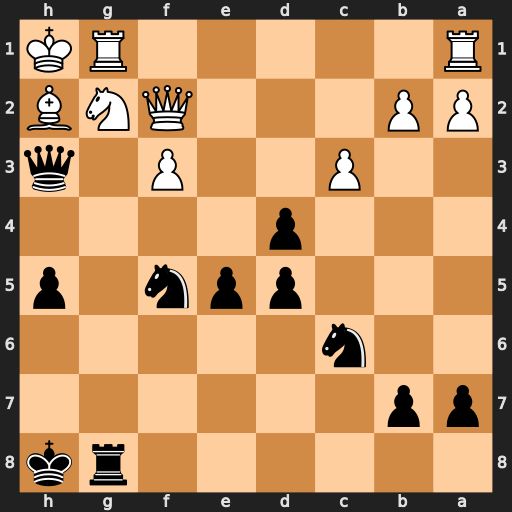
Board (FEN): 6rk/pp6/2n5/3ppn1p/3p4/2P2P1q/PP3QNB/R5RK
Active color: b
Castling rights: -
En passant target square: -
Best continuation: Ng3+ Qxg3 Rxg3